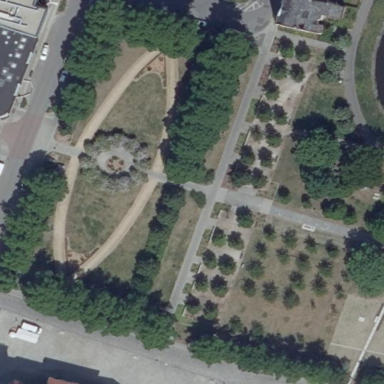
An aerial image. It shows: Lovely park for leisure and relaxation.